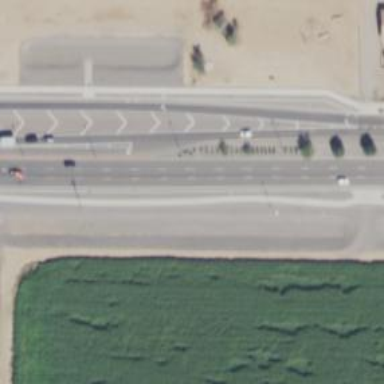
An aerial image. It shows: Secondary road with asphalt surface.